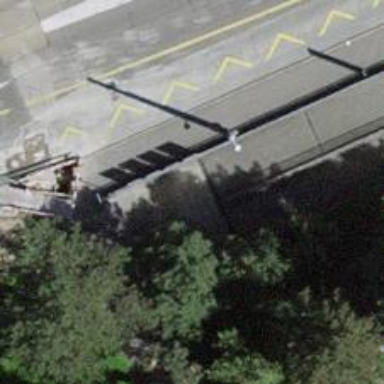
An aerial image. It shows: Asphalt footway.